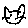
Label: cat